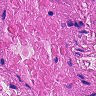
Metastatic tissue present: no